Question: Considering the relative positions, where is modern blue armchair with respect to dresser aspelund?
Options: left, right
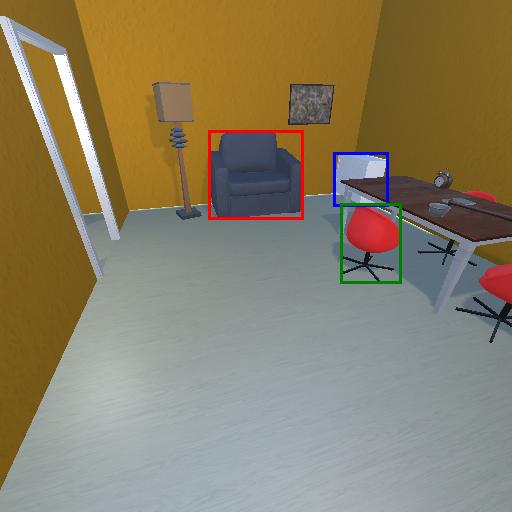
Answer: left